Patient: sex M, age 29
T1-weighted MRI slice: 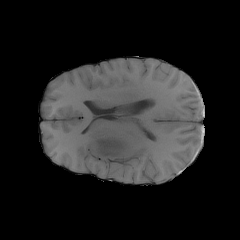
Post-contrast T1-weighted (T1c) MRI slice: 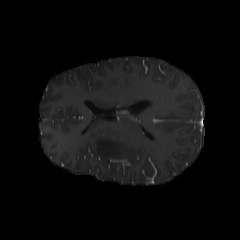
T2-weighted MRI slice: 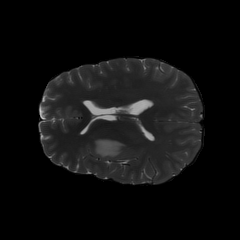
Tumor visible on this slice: yes
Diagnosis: Astrocytoma, IDH-mutant
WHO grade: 4